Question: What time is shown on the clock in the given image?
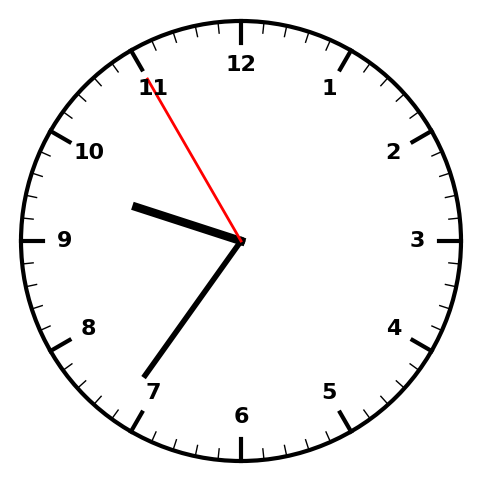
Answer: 09:35:55